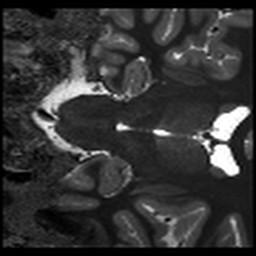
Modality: T1map
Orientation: coronal
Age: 20
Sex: male